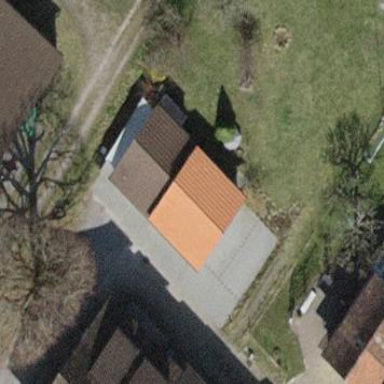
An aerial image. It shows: View of roof of building.